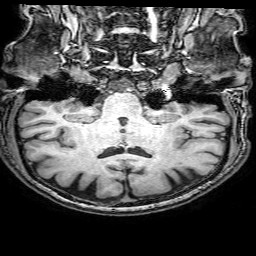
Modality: T1w
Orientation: sagittal
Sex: male
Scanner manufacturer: philips
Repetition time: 0.008217 s
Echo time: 0.00377 s